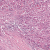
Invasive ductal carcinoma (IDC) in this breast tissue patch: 1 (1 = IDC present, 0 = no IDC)